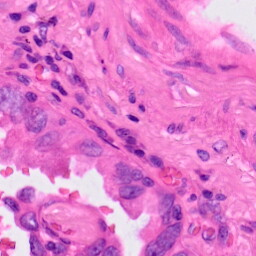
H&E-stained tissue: Lung